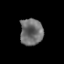
Tissue: prostate
Cell type: Epithelial cells
Senescence score: 0.2949
Nuclear area (px): 596
Mean DAPI intensity: 110.881